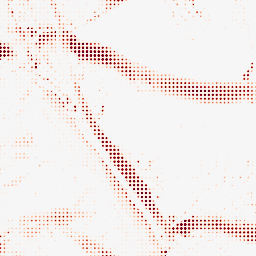
Category: morphological
Decomposition family: morphological_ellipse
Decomposition parameters: operation: opening
width: 30
height: 10
Upsampling method: sinc_blackman
Upsampling parameters: scale: 8
kernel_size: 4
Upsampling scale: 8